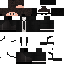
A male human skin with dark skin, wearing brown long hair dressed in a black suit and black pants, featuring a closed mouth.